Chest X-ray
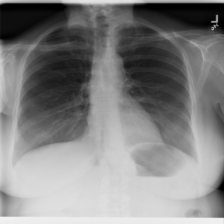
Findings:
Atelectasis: negative
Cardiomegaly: negative
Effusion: negative
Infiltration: negative
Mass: negative
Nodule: negative
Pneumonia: negative
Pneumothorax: negative
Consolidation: negative
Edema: negative
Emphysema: negative
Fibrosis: negative
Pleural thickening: negative
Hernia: negative